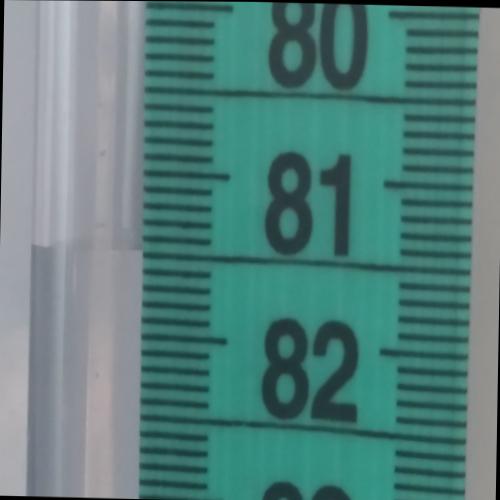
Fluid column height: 81.5 cm